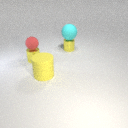
small red rubber sphere in front of large cyan rubber sphere